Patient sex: F
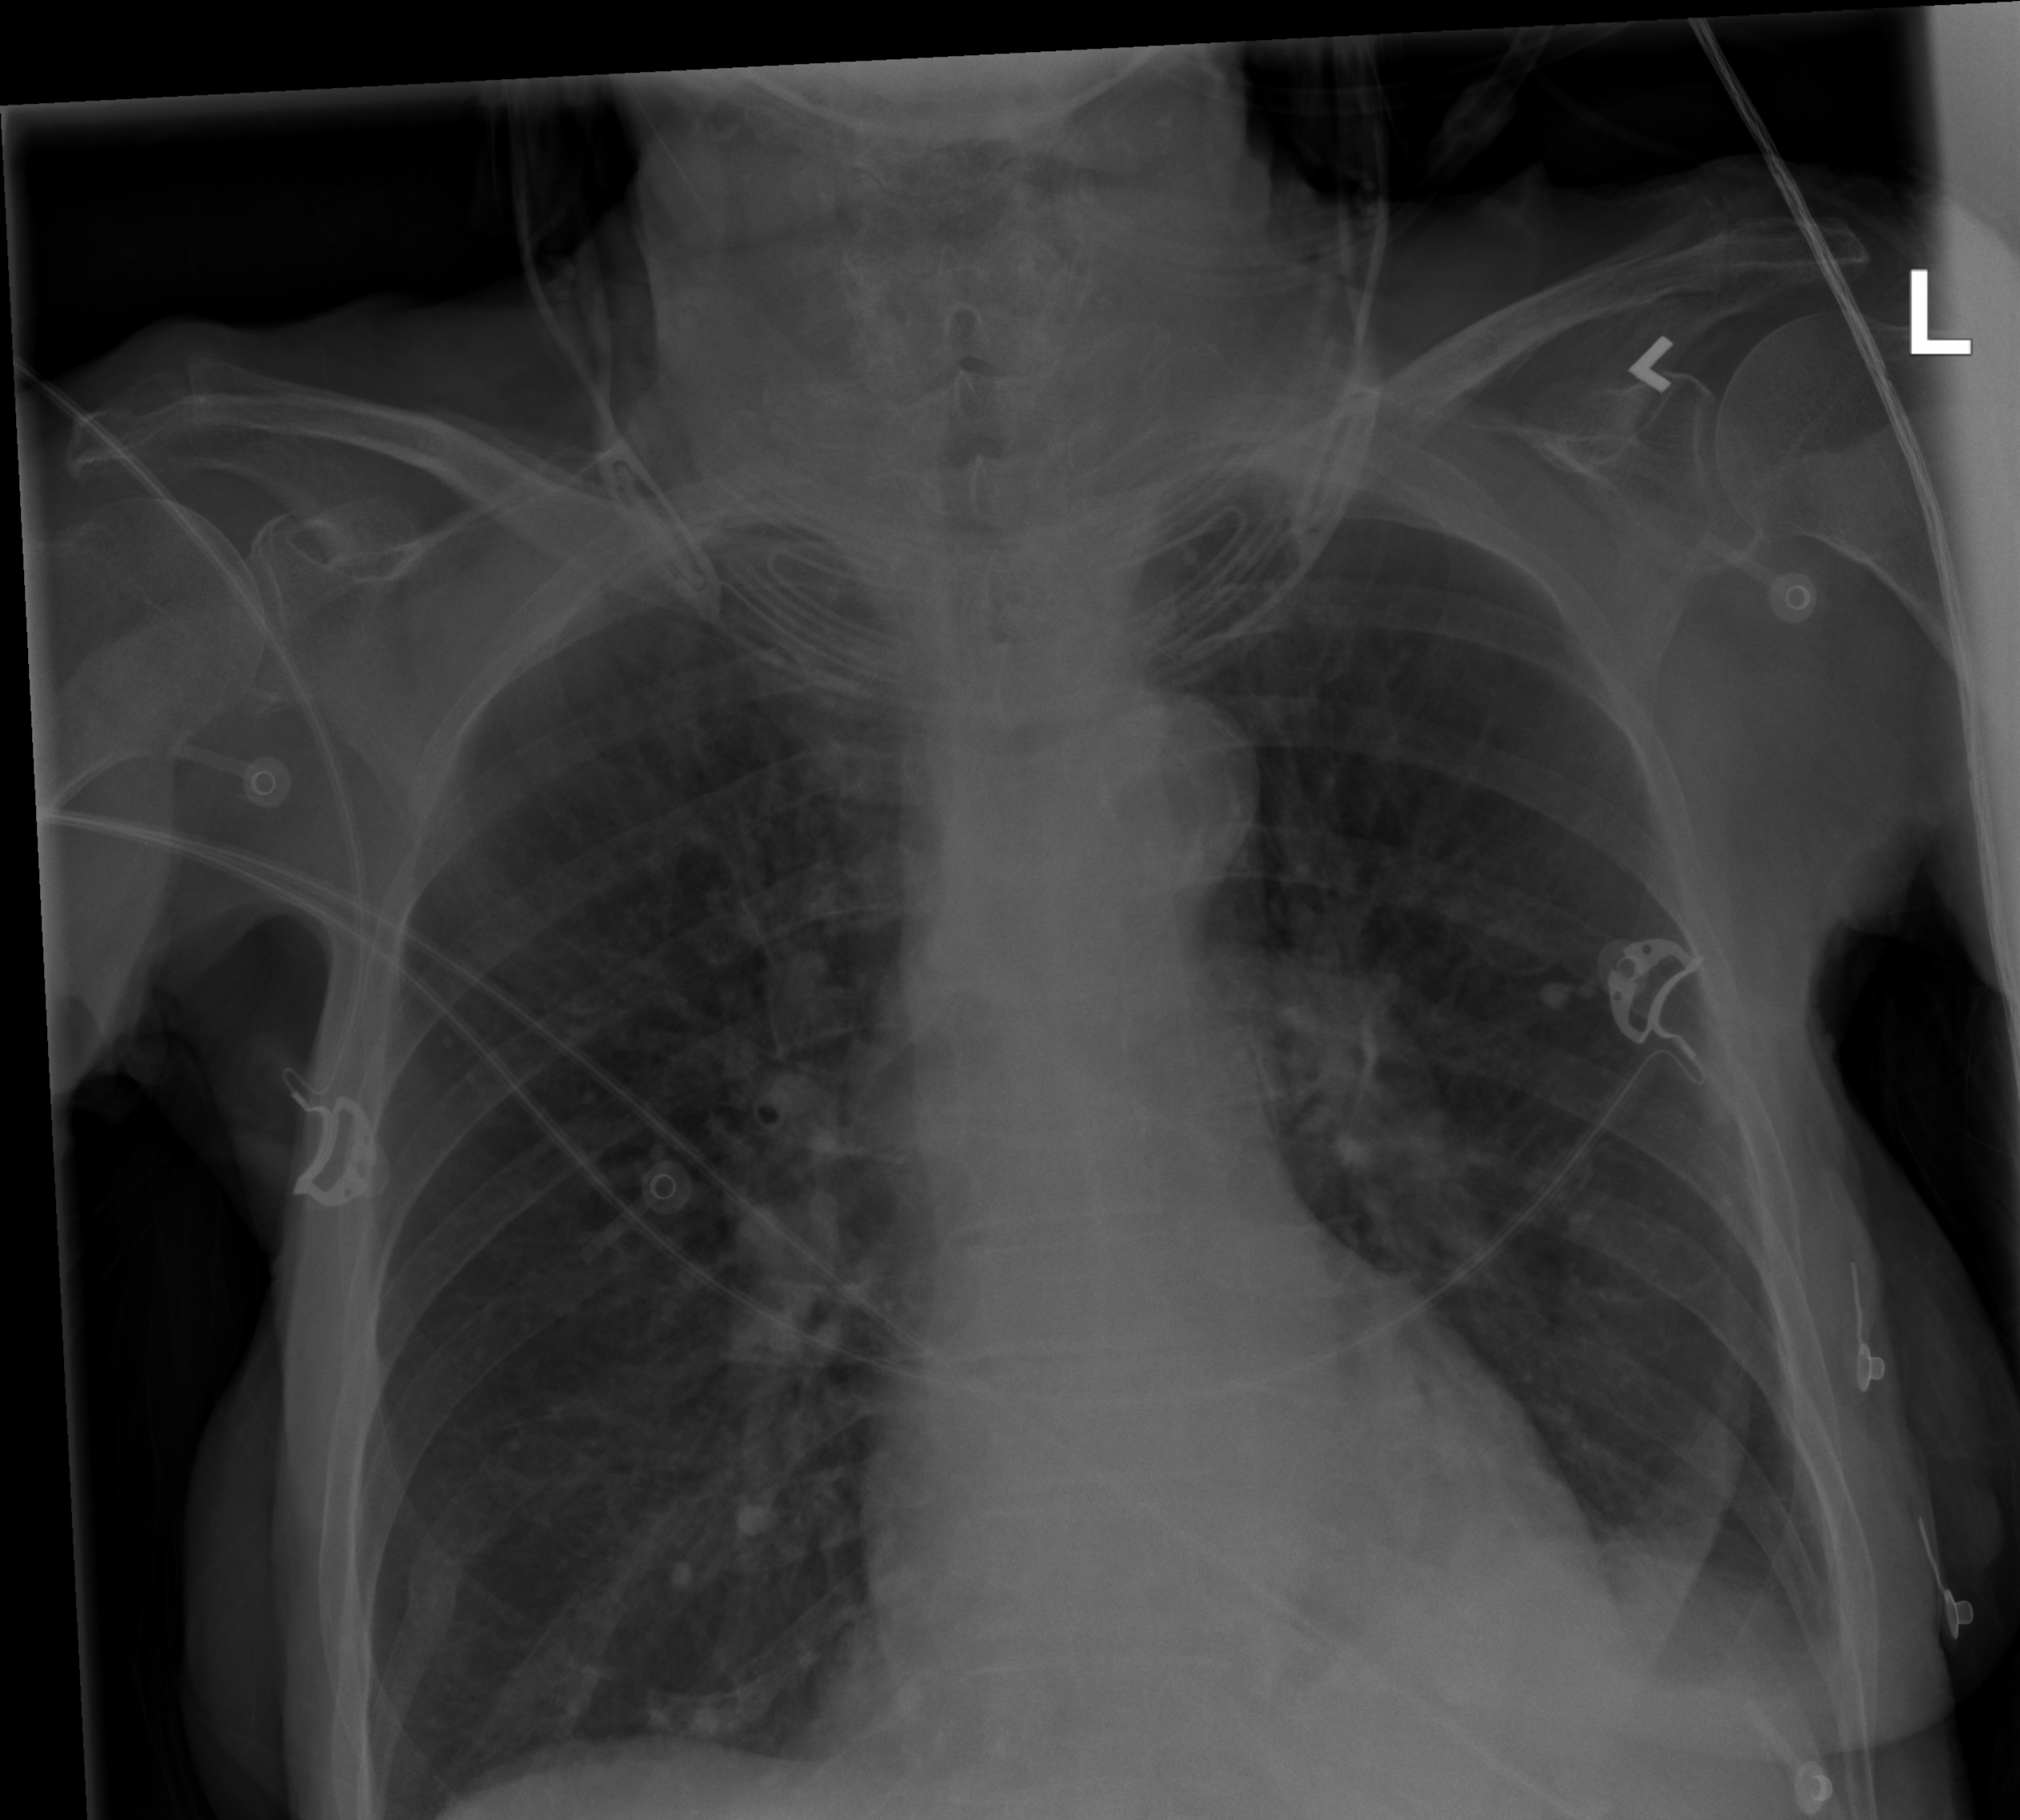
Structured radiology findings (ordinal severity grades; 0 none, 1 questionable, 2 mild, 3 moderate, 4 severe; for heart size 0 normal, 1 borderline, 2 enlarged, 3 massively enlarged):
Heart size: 0
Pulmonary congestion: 2
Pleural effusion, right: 2
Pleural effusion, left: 2
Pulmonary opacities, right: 0
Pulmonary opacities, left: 0
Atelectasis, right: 0
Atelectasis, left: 0